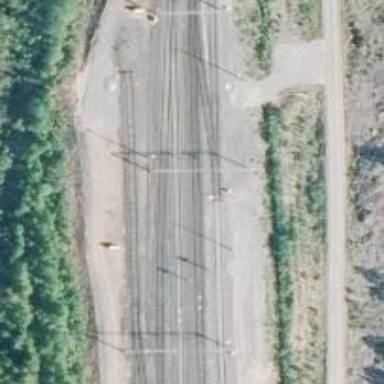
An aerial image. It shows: Railway with continuous electrified contact line.